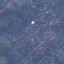
Land use / land cover class: Residential